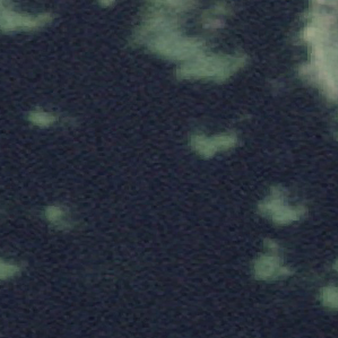
Label: other